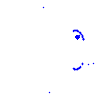
Particle: kaon